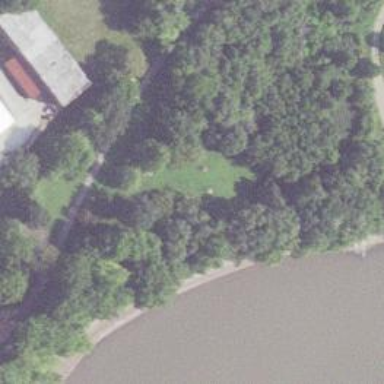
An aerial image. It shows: Park.